Field crop: maize
Growth stage: 2
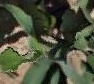
Species: maize